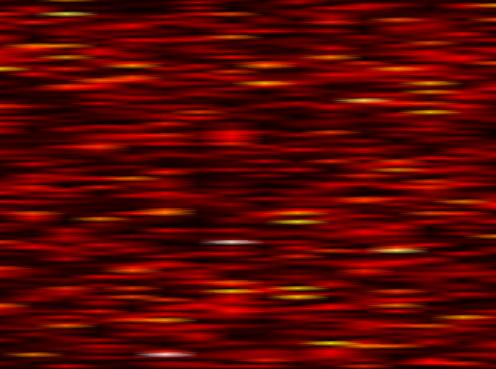
Label: UFMC